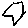
Label: hexagon